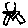
Label: triangle